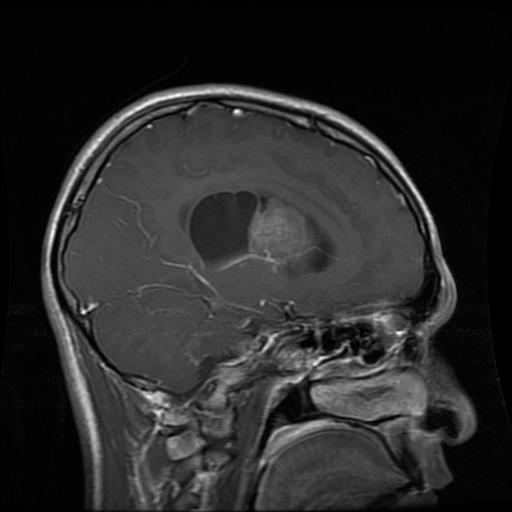
Label: glioma